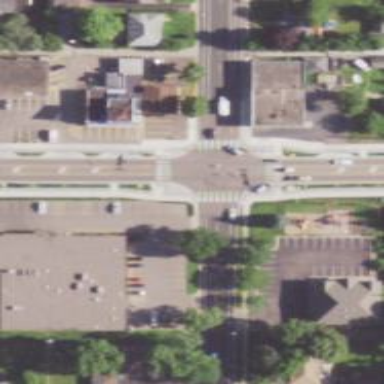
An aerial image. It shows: Marked crossing on cycleway road.